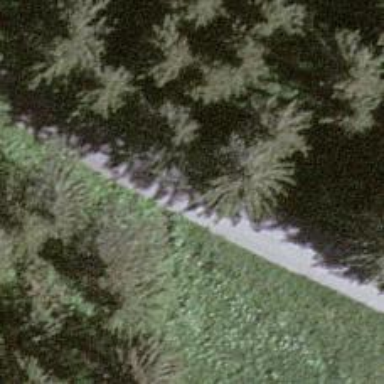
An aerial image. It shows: Paved track road with grade1 track type.